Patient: sex M, age 79
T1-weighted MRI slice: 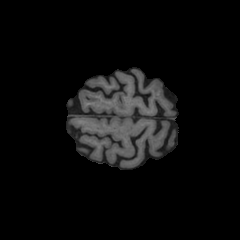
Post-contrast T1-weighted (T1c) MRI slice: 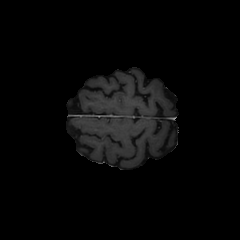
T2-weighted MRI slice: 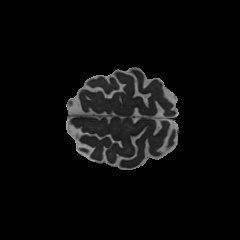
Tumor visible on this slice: no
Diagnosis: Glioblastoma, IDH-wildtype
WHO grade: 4